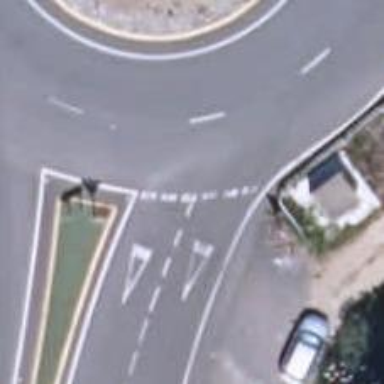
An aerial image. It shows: Road with "give way" sign.